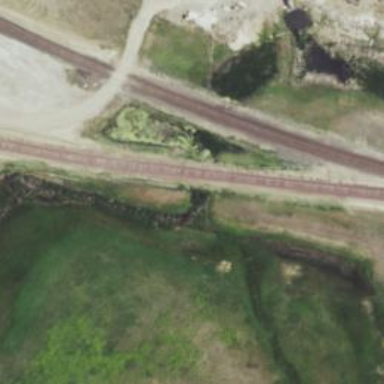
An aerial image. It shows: Culvert tunnel.